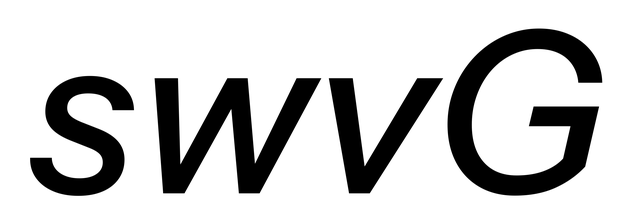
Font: InstrumentSans-Italic_Medium_Italic